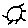
Label: sun